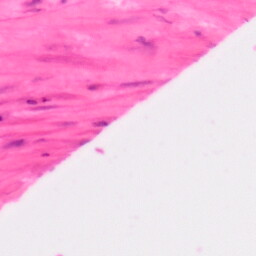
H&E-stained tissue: Colon